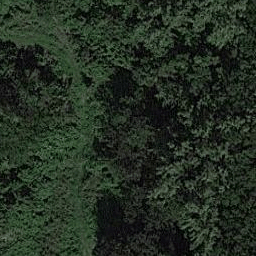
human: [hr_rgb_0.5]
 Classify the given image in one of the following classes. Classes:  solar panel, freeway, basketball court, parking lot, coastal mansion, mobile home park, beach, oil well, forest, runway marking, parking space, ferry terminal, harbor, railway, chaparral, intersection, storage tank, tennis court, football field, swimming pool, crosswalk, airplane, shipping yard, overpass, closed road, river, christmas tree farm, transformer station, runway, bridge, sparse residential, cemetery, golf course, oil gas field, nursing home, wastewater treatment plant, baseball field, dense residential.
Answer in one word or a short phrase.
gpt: forest